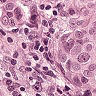
Metastatic tissue present: yes